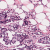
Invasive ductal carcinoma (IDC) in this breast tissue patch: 1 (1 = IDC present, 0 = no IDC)